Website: home-depot
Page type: customer-info-address
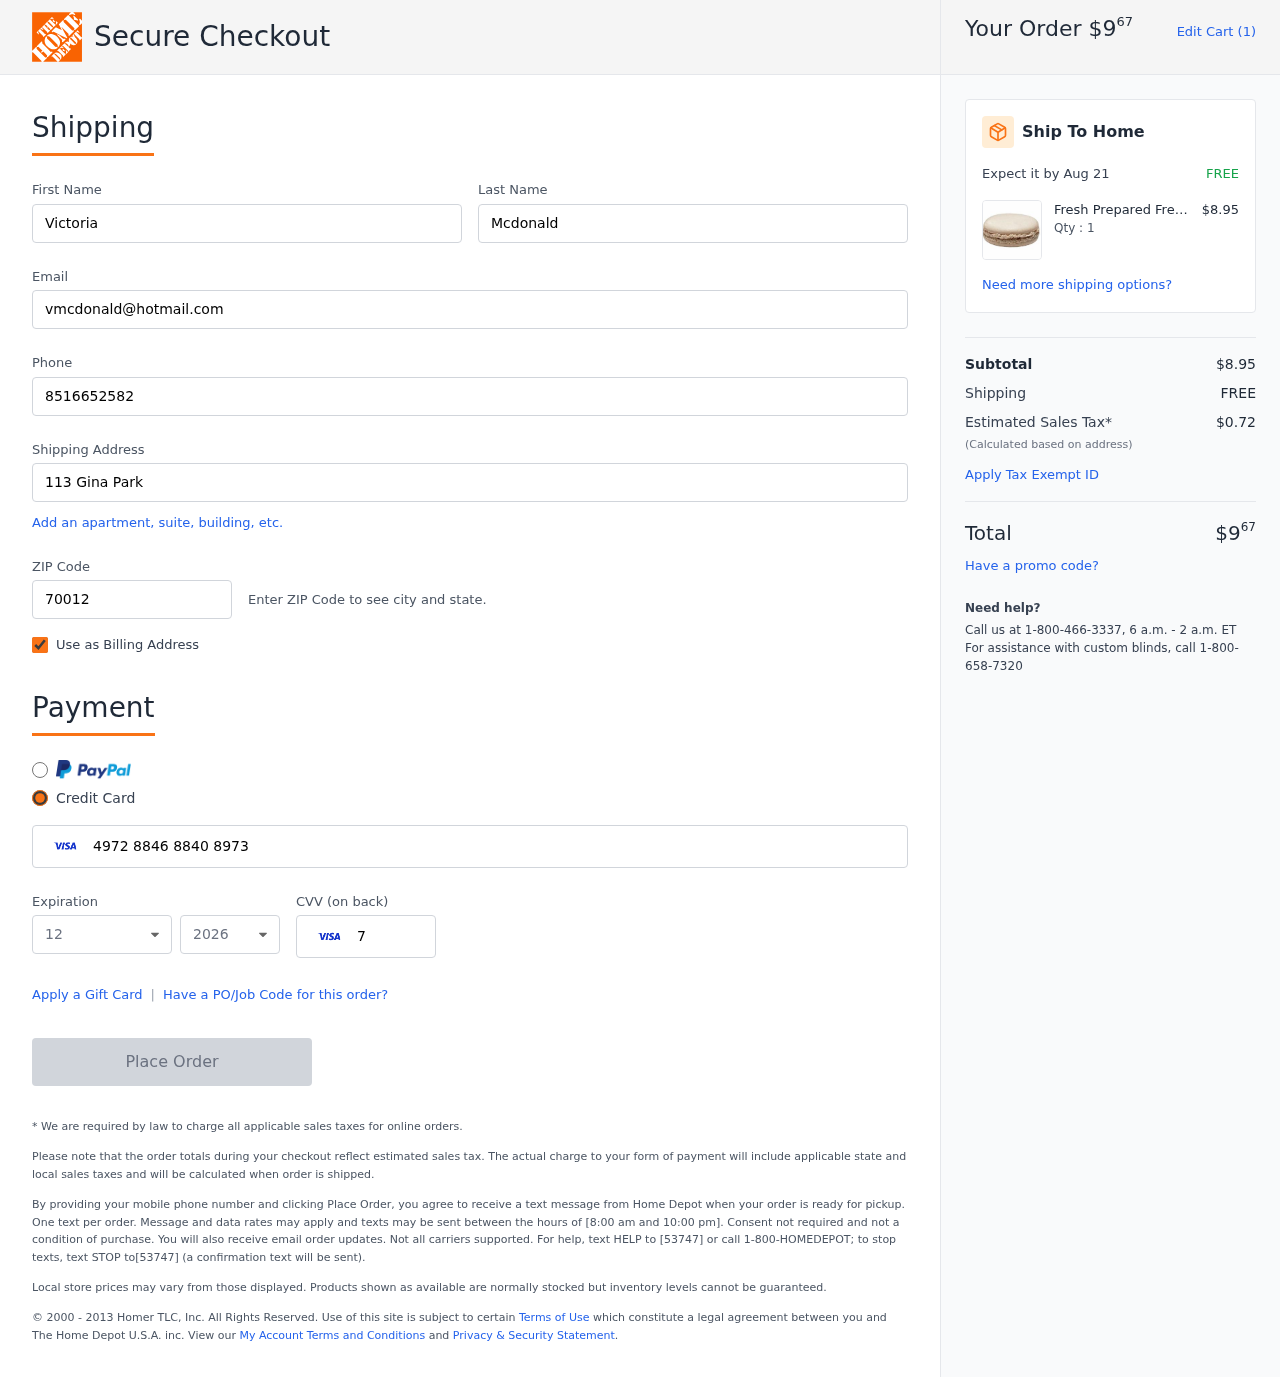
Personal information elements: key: PII_CARD_CVV
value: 730
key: PII_CARD_EXPIRY_MONTH
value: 12
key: PII_CARD_EXPIRY_YEAR
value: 26
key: PII_CARD_NUMBER
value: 4972 8846 8840 8973
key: PII_EMAIL
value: vmcdonald@hotmail.com
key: PII_FIRSTNAME
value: Victoria
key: PII_LASTNAME
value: Mcdonald
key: PII_PHONE
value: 8516652582
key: PII_POSTCODE
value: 70012
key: PII_STREET
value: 113 Gina Park
Product elements: key: PRODUCT1_BRAND
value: Fresh Prepared
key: PRODUCT1_NAME
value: Fresh Prepared, Macaron, Salted Caramel, 1.9 Oz (3 count)
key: PRODUCT1_PRICE
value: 8.95
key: PRODUCT1_QUANTITY
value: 1
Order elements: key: ORDER_TOTAL
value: $967
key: ORDER_NUM_ITEMS
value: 1
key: ORDER_DELIVERY_DATE
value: Aug 21
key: ORDER_SUBTOTAL
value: $8.95
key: ORDER_SHIPPING_COST
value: FREE
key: ORDER_TAX
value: $0.72